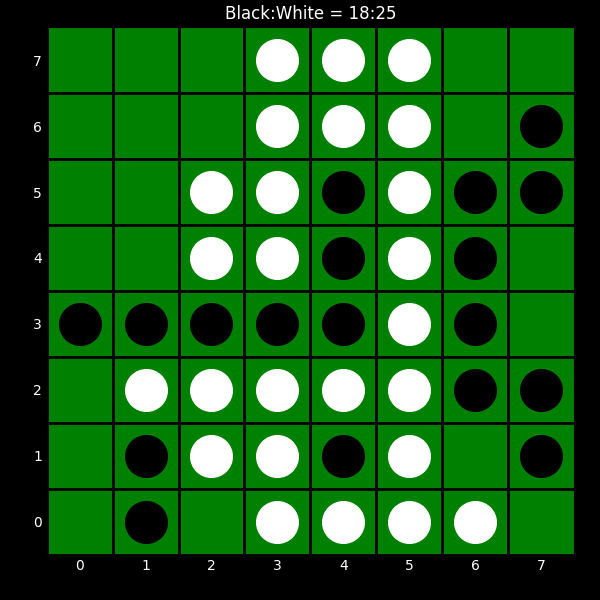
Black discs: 18
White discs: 25